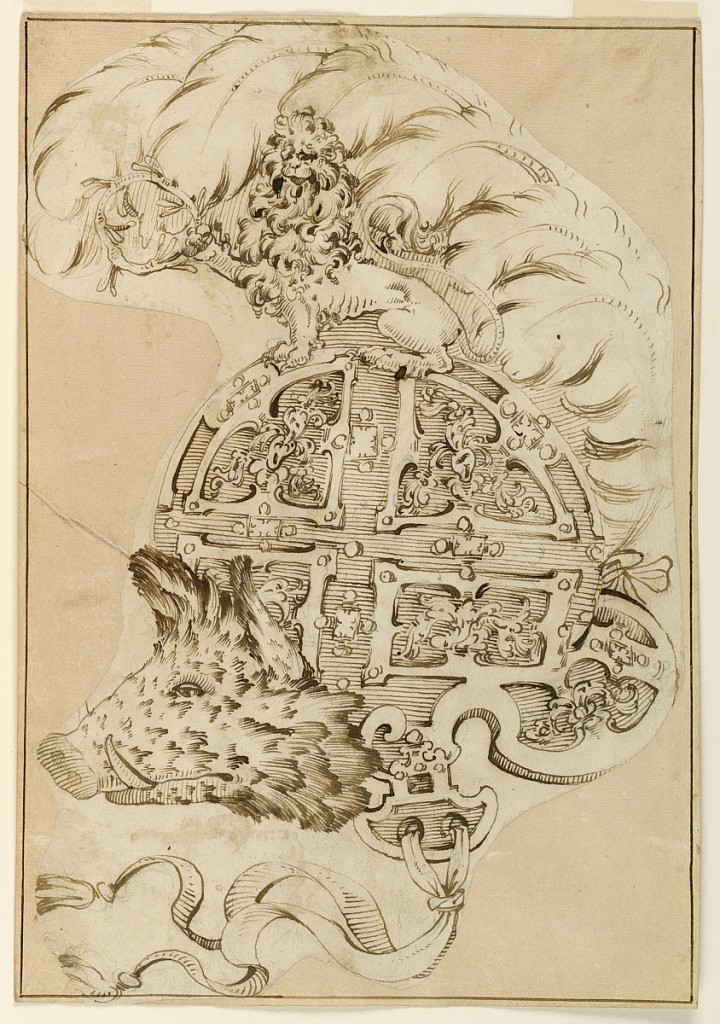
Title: Design for a Decorative Burgonet
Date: early 17th century
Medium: Pen and ink, graphite on laid paper
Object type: Drawing
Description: Vertical rectangle, lined border in pen and ink. Decorative visored helmet seen from the left in profile, the brim formed by the head of a boar. The body of the helmet is decorated with framed ornamental panels. From a small ear flap hangs a ribbon at bottom. At top, comb with feathers and a sitting lion beside, holding in his dexter paw a branch, forming a ring.